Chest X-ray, PA view. Patient: 56 years old, sex M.
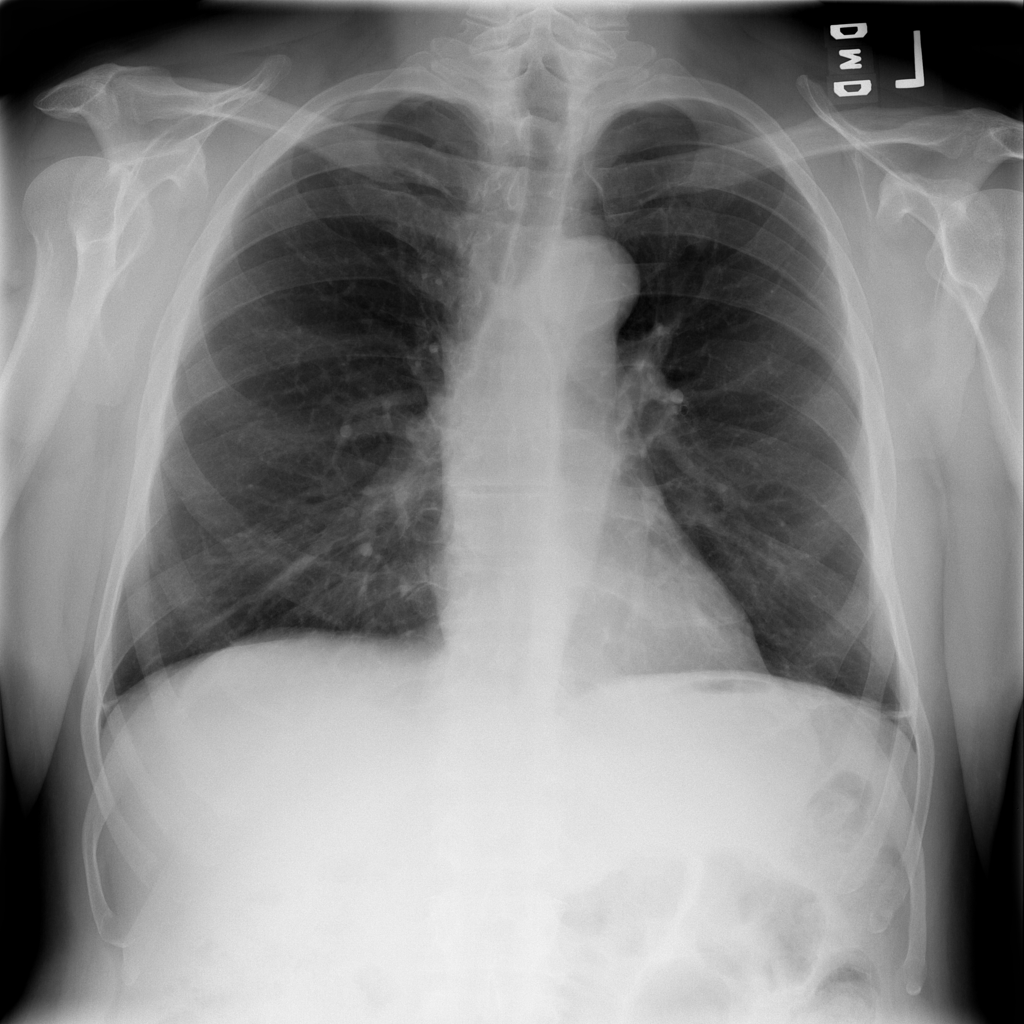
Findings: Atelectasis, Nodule